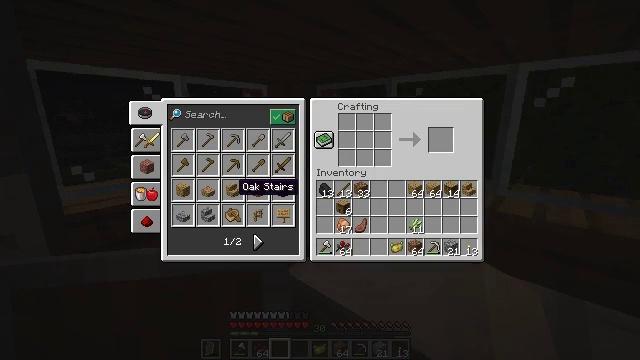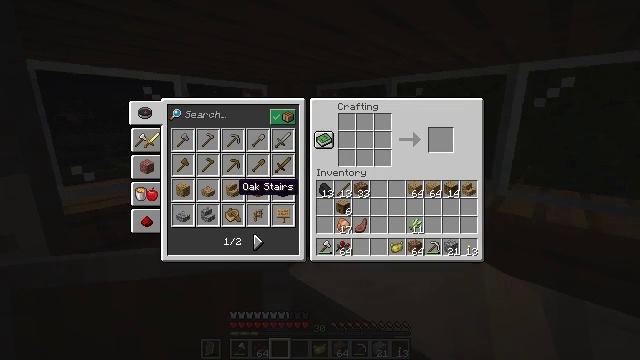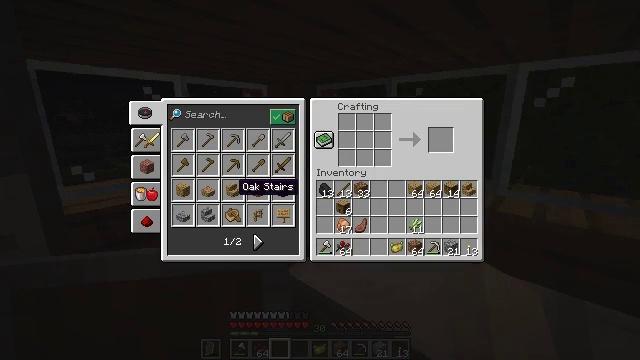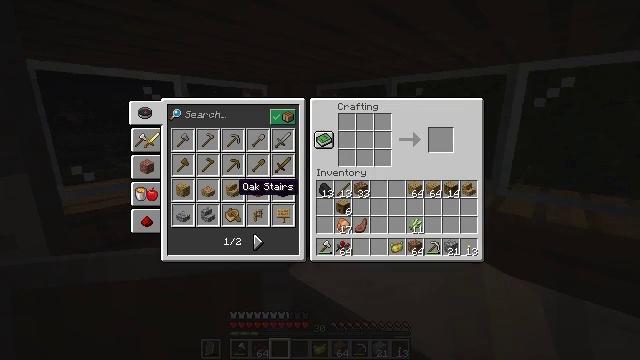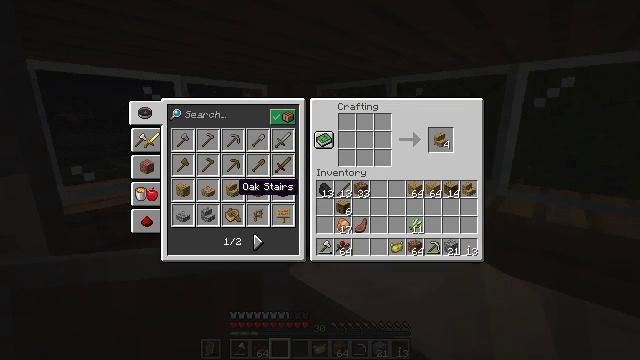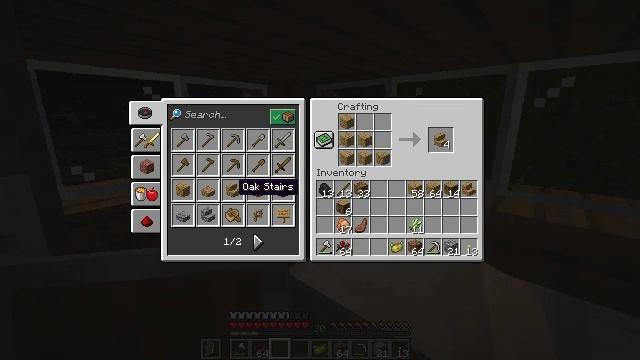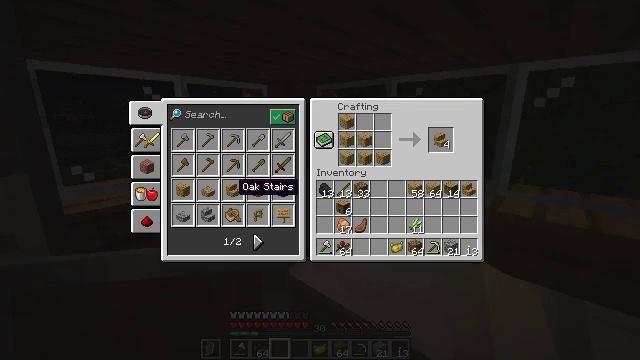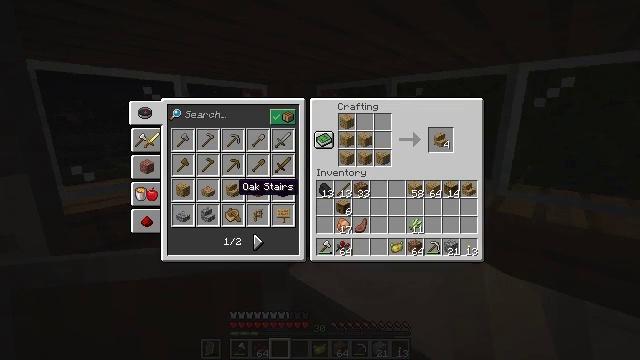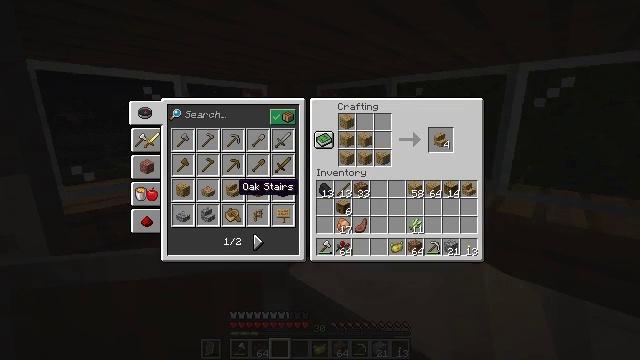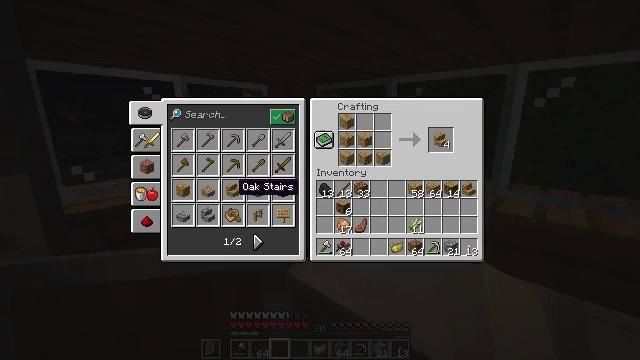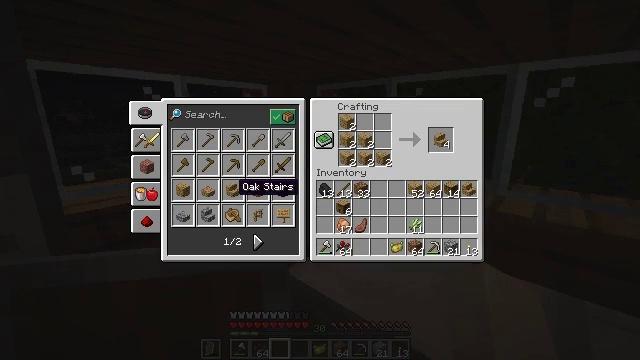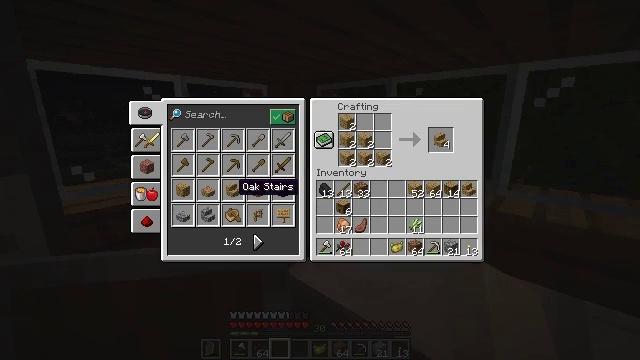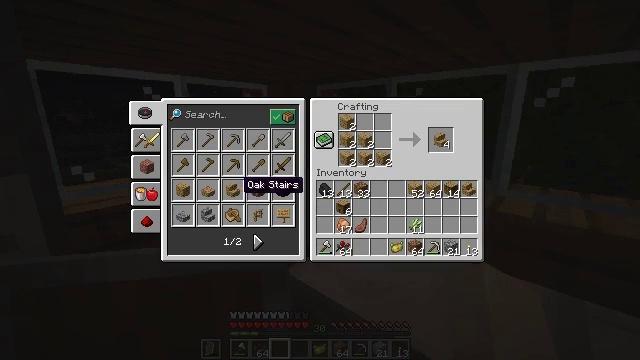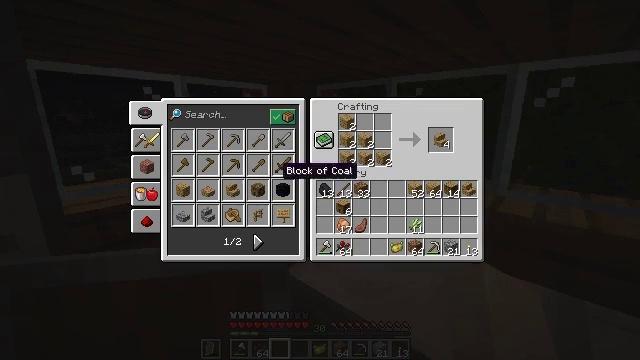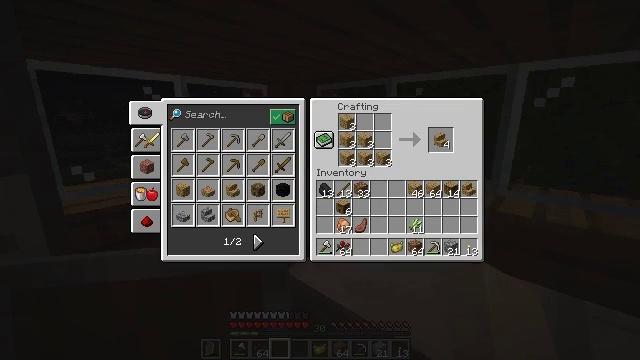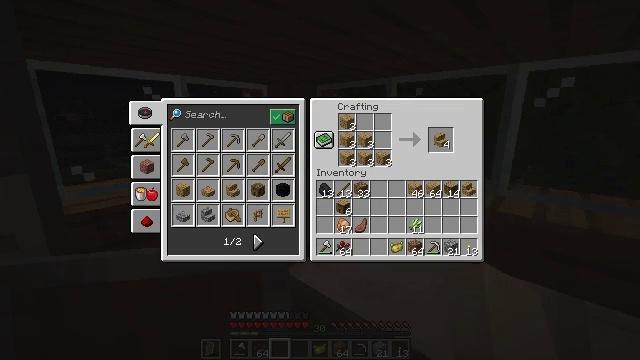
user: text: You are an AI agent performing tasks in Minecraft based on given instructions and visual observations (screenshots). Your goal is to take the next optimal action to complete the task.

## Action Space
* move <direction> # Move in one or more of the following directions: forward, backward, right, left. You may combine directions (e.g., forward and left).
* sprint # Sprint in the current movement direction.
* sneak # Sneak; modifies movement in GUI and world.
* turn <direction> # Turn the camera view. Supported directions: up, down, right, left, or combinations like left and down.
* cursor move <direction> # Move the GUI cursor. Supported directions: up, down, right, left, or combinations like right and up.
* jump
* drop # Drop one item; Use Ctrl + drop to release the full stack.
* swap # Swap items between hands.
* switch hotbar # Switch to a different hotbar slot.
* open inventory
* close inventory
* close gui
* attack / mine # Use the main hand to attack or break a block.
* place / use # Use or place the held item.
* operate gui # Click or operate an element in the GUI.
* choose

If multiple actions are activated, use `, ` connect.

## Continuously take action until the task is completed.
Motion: motion action
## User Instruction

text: Create oak stairs in the crafting table.
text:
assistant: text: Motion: operate gui
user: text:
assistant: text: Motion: operate gui
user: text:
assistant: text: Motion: no_op
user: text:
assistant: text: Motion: operate gui
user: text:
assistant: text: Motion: operate gui
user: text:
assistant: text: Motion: operate gui
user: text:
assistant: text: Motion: no_op
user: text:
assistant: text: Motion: operate gui
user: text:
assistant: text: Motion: operate gui
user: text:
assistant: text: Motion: operate gui
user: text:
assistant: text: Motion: no_op
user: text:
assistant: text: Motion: no_op
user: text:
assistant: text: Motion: cursor move right and up
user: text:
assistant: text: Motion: cursor move right and up
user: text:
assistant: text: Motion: cursor move right
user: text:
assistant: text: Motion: cursor move right
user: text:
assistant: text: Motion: cursor move right
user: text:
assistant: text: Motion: no_op
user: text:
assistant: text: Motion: no_op
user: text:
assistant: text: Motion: cursor move up
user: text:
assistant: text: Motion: no_op
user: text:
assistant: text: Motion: operate gui
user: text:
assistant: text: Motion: operate gui
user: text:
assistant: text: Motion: no_op
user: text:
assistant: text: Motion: operate gui
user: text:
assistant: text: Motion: operate gui
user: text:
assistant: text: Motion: operate gui
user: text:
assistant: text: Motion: no_op
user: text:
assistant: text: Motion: operate gui
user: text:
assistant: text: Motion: operate gui